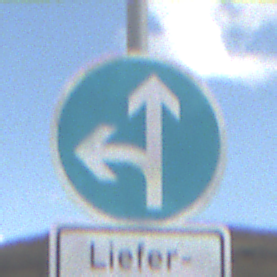
Verkehrszeichen: VorgeschriebeneFahrtrichtungGeradeausOderLinks
Zusatzzeichen unten: BesondereFahrzeugeUndTransportgueter5
Umgebung: Outdoor, Nature
Tageszeit: Midday
Wetter: PartlyCloudy
Licht: Natural
Jahreszeit: NotSpecified
Kontrast: LowContrast